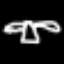
Label: angel